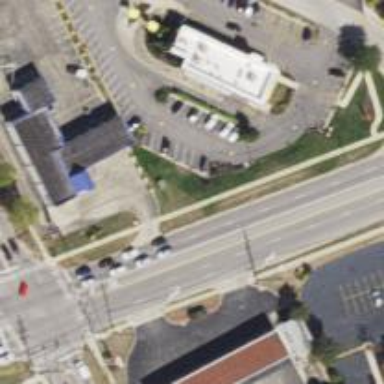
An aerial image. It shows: Primary highway with asphalt surface and separate sidewalk.